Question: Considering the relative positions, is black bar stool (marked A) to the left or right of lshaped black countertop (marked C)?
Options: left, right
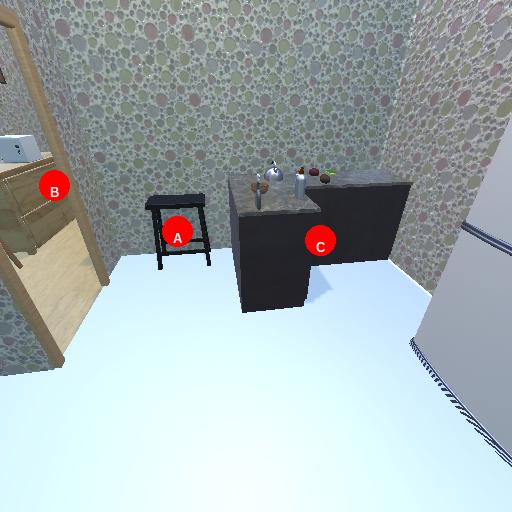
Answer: left